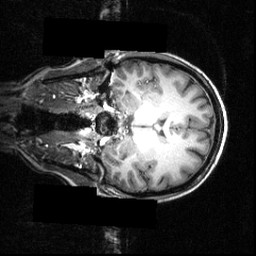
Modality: T1w
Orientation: coronal
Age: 26
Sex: female
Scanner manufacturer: siemens
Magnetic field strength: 3.951 T
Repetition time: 1.5 s
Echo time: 0.00335 s